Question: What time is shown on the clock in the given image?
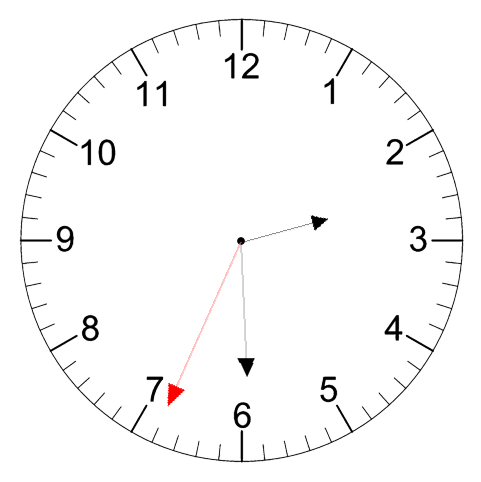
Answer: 02:29:34